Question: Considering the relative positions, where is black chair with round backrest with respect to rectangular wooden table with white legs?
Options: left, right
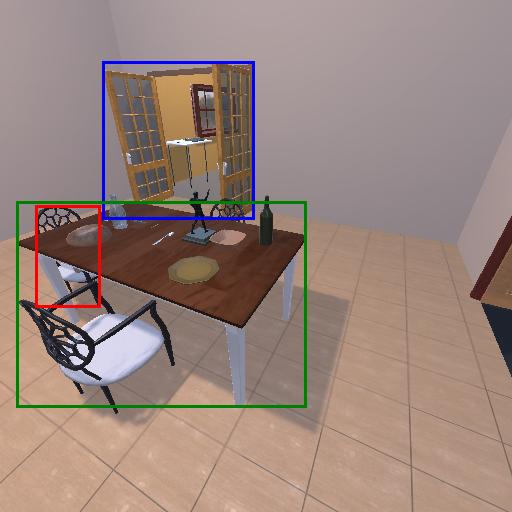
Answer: left